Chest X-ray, PA view. Patient: 70 years old, sex M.
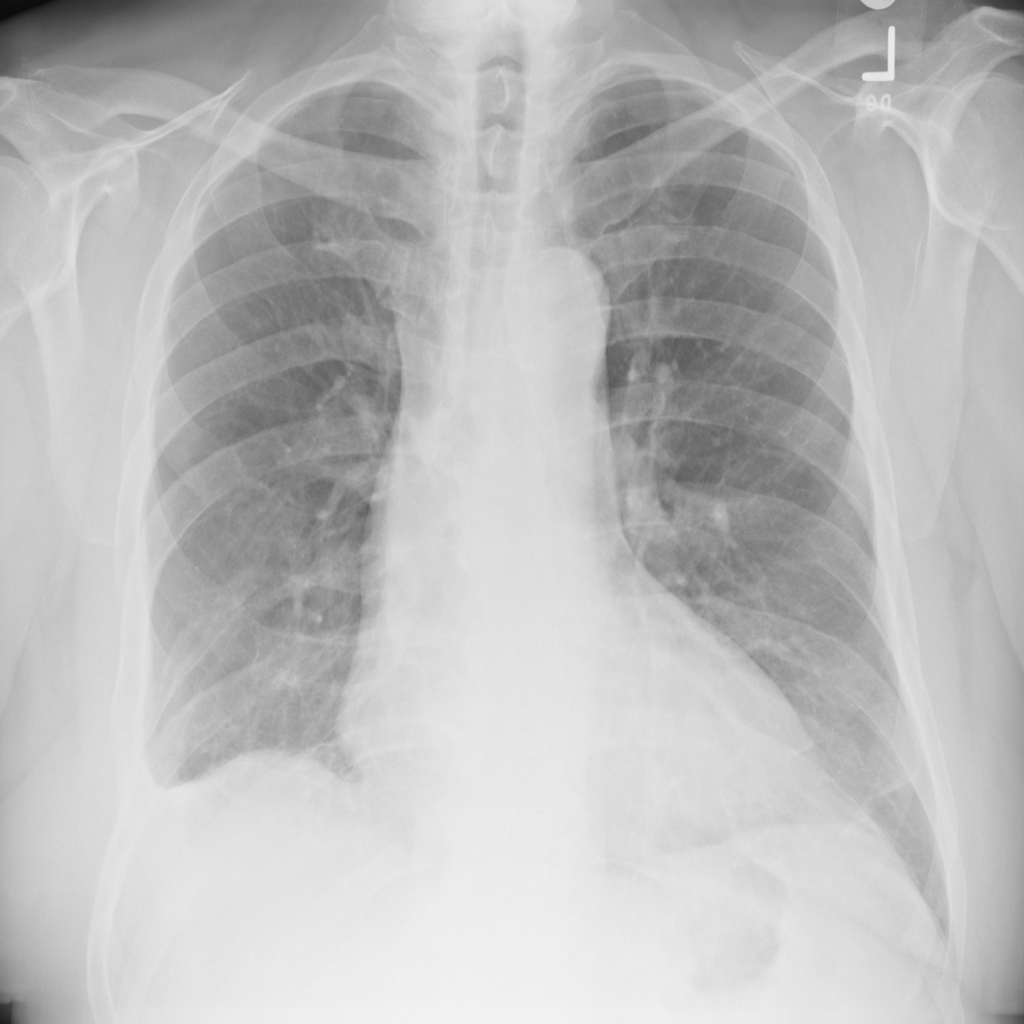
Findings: Cardiomegaly